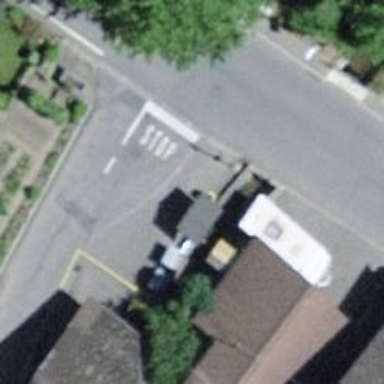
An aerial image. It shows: Post box is visible.